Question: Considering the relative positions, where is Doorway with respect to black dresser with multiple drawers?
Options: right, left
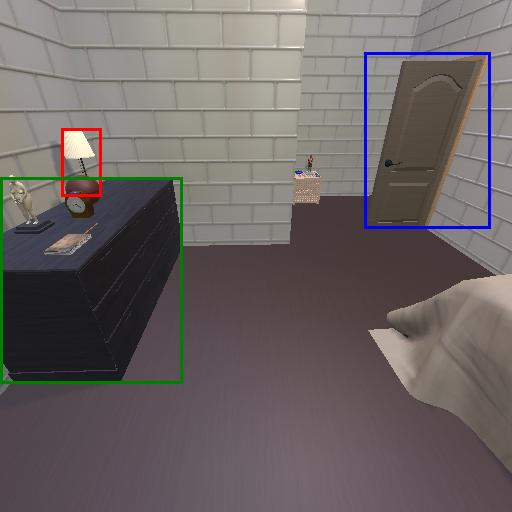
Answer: right